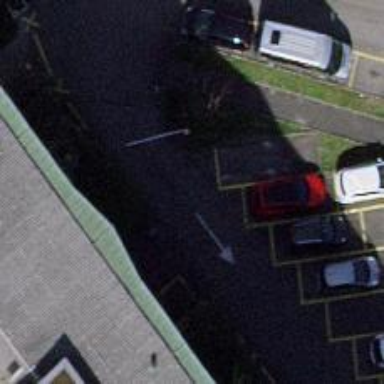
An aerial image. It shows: Lift gate barrier.